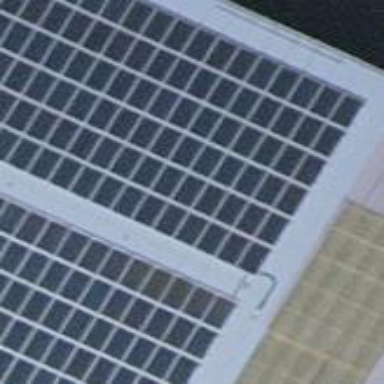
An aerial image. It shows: Solar photovoltaic panel generator.